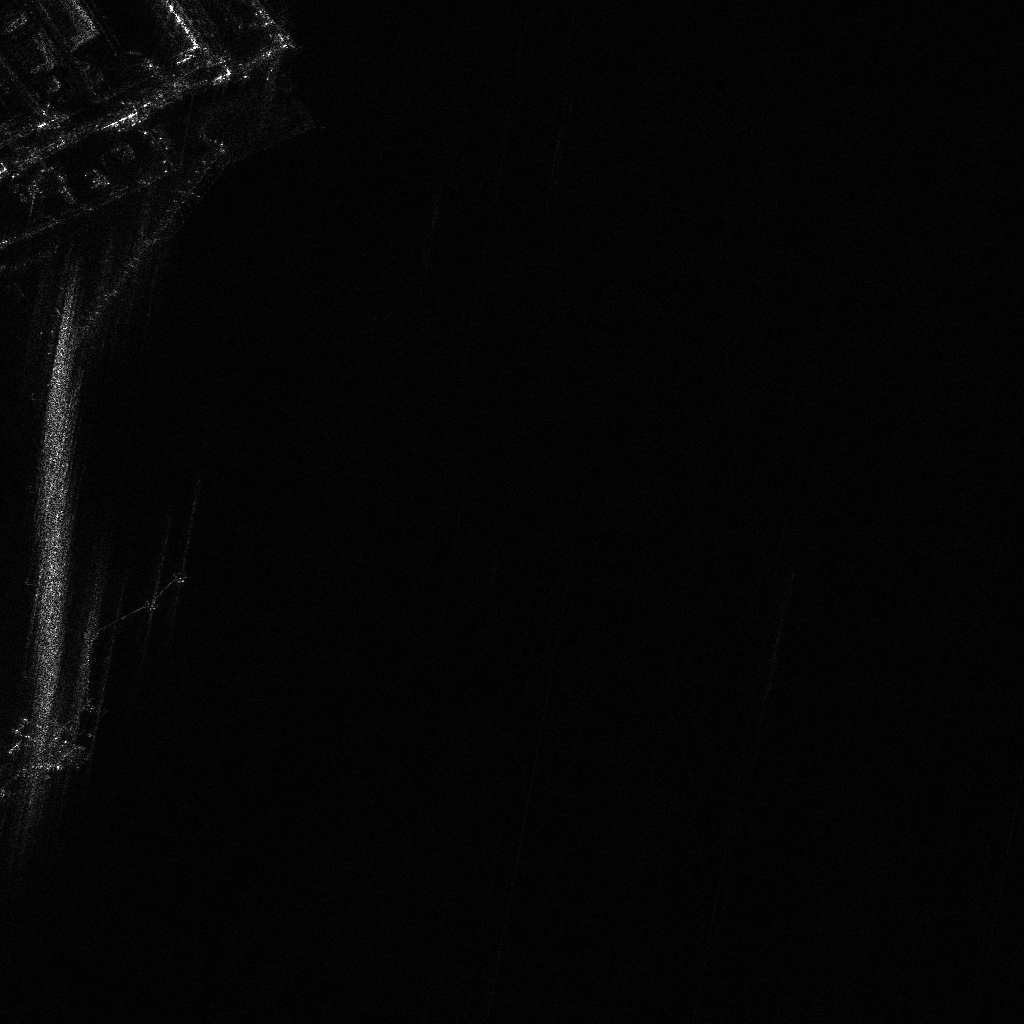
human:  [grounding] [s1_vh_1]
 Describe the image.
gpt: In the satellite image, there is  <ref>1 large container </ref> <box>[[3, 69, 5, 79, 49]]</box> located at bottom left.